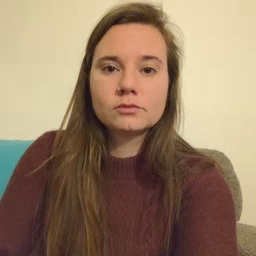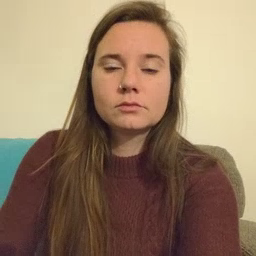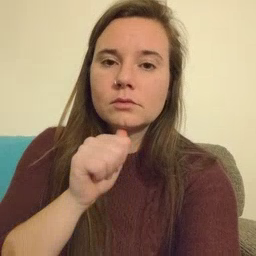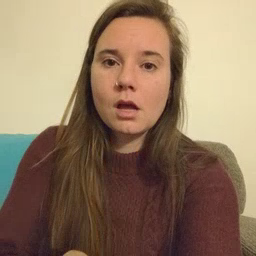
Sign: not